Question: Last week I tried out a visual studio extension called VSVim. After a few days I decided to uninstall it.
All of my Javascript auto-formatting is now broken. The first thing I noticed is that "Smart" indenting is not available when I go to Tools->Options->Text Editor->JScript.
Previously, if I completed a statement with a ";" VS would kindly reformat my code. Now it does nothing :(
It is getting very annoying; I was spoiled by the ease of use.
Any thoughts?

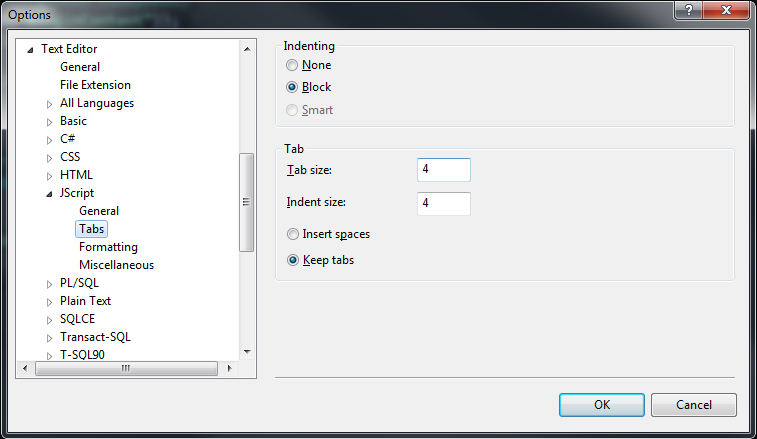
Answer: I think that is disabled by default. It is grayed out on my machine also.